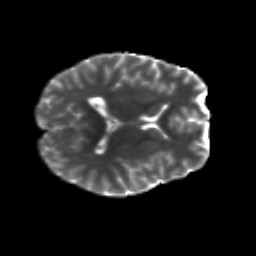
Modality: T2w
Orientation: axial
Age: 24
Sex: male
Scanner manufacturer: siemens
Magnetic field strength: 3 T
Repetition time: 8.8 s
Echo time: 0.085 s